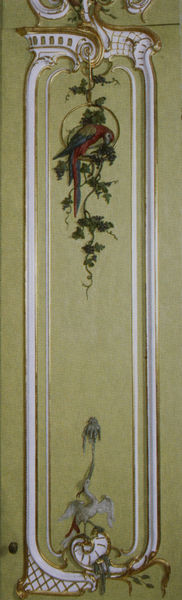
Titel: Türfüllung im Papageienkabinett
Künstler: François de (d. Ä.) Cuvilliés
Standort: Calden
Institution: Schloss Wilhelmsthal
Schlagwörter: blau, blätter, vogel, weiß, gelb, grün, ausschnitt, blume, braun, bunt, schmuck, tür, zeichnung, rot, malerei, ornament, teppich, wand, architektur, barock, federn, rahmen, gold, pflanze, rokoko, kreis, ranken, schrank, rahmung, vegetation, türe, rand, dekoration, jugendstil, tapete, detail, schmal, dekor, floral, verzierung, stuck, ring, foto, fotografie, photographie, hängen, geld, kranich, mosaik, ranke, photo, fragment, wandschmuck, efeu, volute, museum, golden, ara, käfig, papagei, zierleisten, netz, leisten, vergoldung, zierleiste, vertäfelung, paneel, storch, scnabel, chinoiserie, rankenornament, fogel, schmmuck